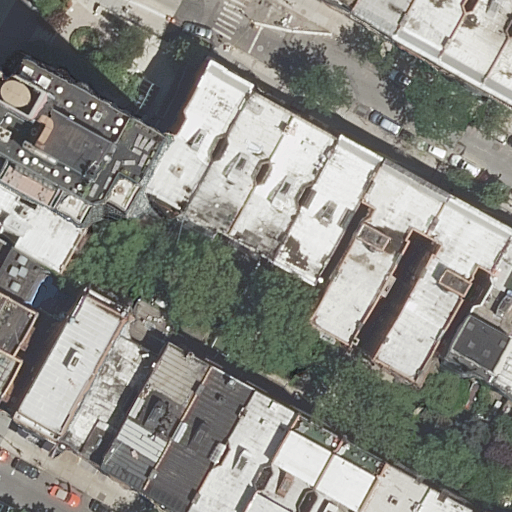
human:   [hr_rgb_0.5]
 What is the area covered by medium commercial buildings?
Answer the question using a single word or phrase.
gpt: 0m2

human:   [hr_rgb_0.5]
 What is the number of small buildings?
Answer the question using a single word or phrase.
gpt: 7

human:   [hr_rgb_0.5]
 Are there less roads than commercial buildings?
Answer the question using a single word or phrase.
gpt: no

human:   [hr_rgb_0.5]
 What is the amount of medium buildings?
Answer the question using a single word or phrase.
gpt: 20

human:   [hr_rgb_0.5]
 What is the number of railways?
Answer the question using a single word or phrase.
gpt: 0

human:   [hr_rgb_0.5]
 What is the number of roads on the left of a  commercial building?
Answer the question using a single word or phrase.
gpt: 0

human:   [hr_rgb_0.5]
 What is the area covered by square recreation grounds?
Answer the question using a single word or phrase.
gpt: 0m2

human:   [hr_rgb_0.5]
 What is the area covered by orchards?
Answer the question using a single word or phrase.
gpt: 0m2

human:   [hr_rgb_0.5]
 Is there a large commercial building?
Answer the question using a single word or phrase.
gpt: no

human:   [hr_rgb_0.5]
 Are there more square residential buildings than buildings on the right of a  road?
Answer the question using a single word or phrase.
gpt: no

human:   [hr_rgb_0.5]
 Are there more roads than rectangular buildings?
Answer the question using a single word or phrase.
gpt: no

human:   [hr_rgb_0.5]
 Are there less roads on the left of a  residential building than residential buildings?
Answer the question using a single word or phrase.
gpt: yes

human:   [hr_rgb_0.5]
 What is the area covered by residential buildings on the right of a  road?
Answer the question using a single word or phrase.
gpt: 4214m2

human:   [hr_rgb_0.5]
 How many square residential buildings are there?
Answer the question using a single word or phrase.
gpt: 0

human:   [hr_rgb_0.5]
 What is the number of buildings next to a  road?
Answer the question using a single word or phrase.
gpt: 27

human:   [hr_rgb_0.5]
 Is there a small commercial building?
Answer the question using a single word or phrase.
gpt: no

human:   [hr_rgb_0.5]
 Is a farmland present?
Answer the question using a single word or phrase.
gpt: no

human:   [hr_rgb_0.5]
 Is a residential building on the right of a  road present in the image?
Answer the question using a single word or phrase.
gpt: yes

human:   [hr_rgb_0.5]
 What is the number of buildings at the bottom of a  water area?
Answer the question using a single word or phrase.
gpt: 0

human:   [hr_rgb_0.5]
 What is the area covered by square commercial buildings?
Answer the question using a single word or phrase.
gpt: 0m2

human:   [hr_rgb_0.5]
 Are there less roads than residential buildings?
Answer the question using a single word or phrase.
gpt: yes

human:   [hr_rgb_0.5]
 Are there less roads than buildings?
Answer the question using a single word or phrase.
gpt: yes

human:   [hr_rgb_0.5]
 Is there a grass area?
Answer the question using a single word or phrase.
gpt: no

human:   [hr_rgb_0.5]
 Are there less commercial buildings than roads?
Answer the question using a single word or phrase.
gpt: yes

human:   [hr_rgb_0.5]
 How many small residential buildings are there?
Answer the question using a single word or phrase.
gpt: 7

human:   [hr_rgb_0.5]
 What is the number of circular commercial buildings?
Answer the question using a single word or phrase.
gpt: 0

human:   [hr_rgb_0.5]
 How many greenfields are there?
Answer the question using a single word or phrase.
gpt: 0

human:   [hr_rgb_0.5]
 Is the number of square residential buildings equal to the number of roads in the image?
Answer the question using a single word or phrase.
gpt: no

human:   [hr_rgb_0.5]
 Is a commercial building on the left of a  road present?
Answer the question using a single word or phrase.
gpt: no

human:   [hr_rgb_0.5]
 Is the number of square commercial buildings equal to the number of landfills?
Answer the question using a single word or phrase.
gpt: yes

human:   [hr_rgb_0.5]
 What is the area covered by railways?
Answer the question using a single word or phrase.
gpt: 0m2

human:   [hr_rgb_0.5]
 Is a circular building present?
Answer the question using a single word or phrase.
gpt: no

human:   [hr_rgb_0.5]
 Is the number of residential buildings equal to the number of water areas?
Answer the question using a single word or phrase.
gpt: no

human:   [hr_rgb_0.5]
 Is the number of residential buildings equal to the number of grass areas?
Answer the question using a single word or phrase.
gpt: no

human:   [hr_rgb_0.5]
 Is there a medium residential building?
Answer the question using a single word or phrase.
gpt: yes

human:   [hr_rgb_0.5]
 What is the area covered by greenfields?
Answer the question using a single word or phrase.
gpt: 0m2